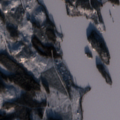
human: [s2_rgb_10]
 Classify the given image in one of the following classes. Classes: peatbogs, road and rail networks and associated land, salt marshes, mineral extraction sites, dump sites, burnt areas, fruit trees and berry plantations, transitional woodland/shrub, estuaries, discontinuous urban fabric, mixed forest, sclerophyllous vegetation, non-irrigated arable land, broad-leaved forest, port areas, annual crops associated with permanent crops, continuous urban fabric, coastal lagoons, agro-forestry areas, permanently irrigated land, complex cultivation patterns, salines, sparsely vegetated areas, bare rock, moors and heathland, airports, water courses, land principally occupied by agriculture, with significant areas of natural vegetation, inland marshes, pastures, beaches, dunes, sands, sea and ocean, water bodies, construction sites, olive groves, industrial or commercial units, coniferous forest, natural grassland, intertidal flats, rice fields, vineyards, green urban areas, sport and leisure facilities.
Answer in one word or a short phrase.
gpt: land principally occupied by agriculture, with significant areas of natural vegetation, transitional woodland/shrub, water bodies